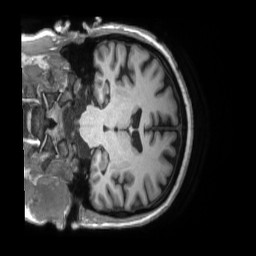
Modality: T1w
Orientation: coronal
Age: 29
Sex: male
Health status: ill
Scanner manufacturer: siemens
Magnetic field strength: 3 T
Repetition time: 2.2 s
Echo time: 0.00157 s